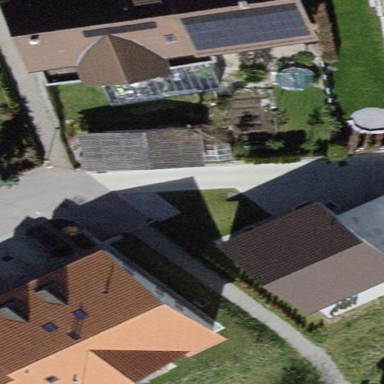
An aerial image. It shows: Detached building with gabled roof.